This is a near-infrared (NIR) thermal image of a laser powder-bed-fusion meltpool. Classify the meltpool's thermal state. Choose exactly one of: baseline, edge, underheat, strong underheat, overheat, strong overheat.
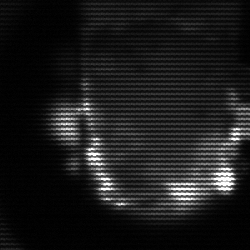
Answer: baseline